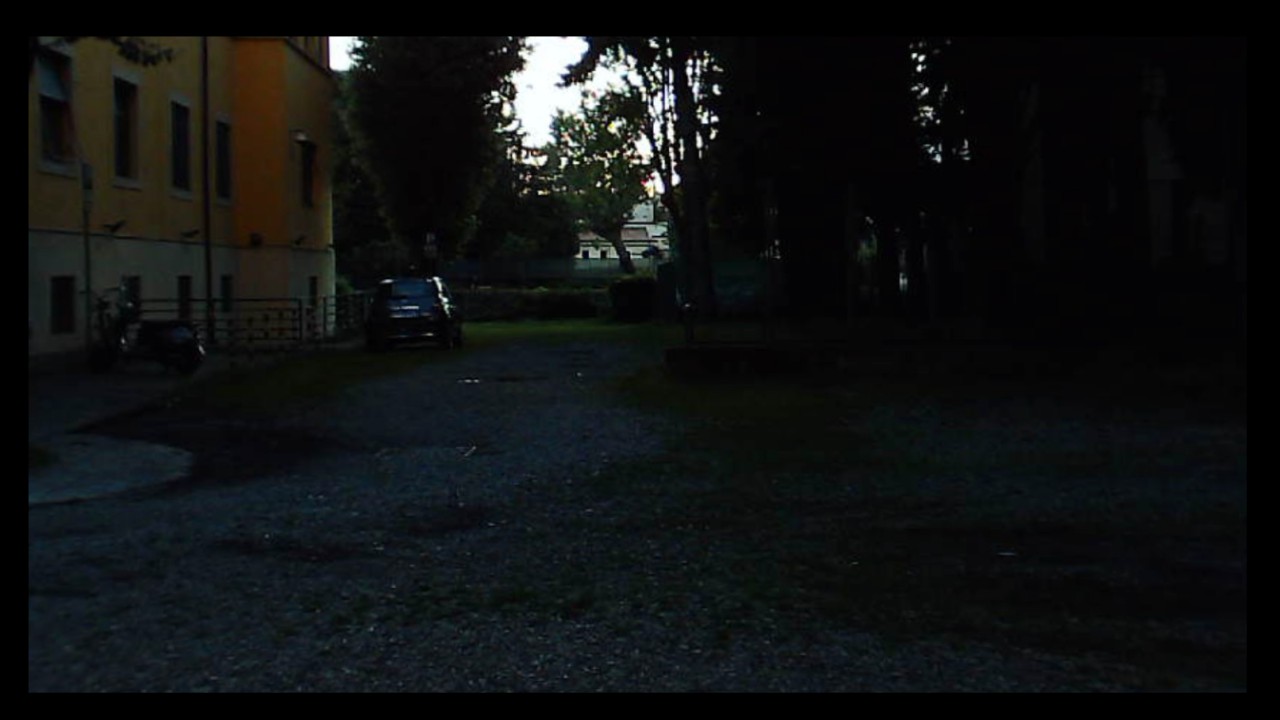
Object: DJI Mini 3

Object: DarwinFPV cineape20